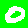
Digit: 0